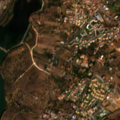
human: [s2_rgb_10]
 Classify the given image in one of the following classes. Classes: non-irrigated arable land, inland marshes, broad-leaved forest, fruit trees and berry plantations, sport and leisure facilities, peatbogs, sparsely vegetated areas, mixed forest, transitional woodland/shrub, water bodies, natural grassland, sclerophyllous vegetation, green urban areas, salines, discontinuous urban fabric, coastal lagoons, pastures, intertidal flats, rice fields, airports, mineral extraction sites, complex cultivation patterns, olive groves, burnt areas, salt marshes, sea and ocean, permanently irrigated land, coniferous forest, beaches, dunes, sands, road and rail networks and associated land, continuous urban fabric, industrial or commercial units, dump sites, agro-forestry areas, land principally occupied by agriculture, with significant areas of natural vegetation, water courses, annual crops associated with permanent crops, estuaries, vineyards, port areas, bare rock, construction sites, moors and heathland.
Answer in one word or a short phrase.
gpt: discontinuous urban fabric, complex cultivation patterns, sclerophyllous vegetation, salt marshes, water bodies, coastal lagoons